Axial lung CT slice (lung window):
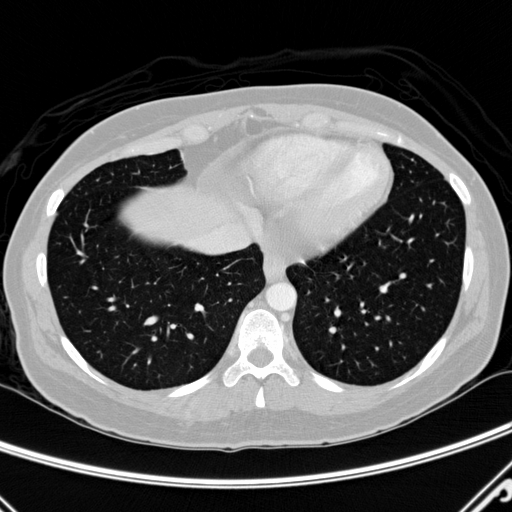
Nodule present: no